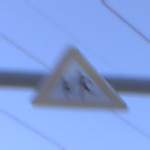
Verkehrszeichen: KinderRechts
Umgebung: Outdoor, Nature
Tageszeit: SunriseSunset
Wetter: Clear
Licht: Natural
Jahreszeit: NotSpecified
Kontrast: LowContrast